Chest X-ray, PA view. Patient: 35 years old, sex M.
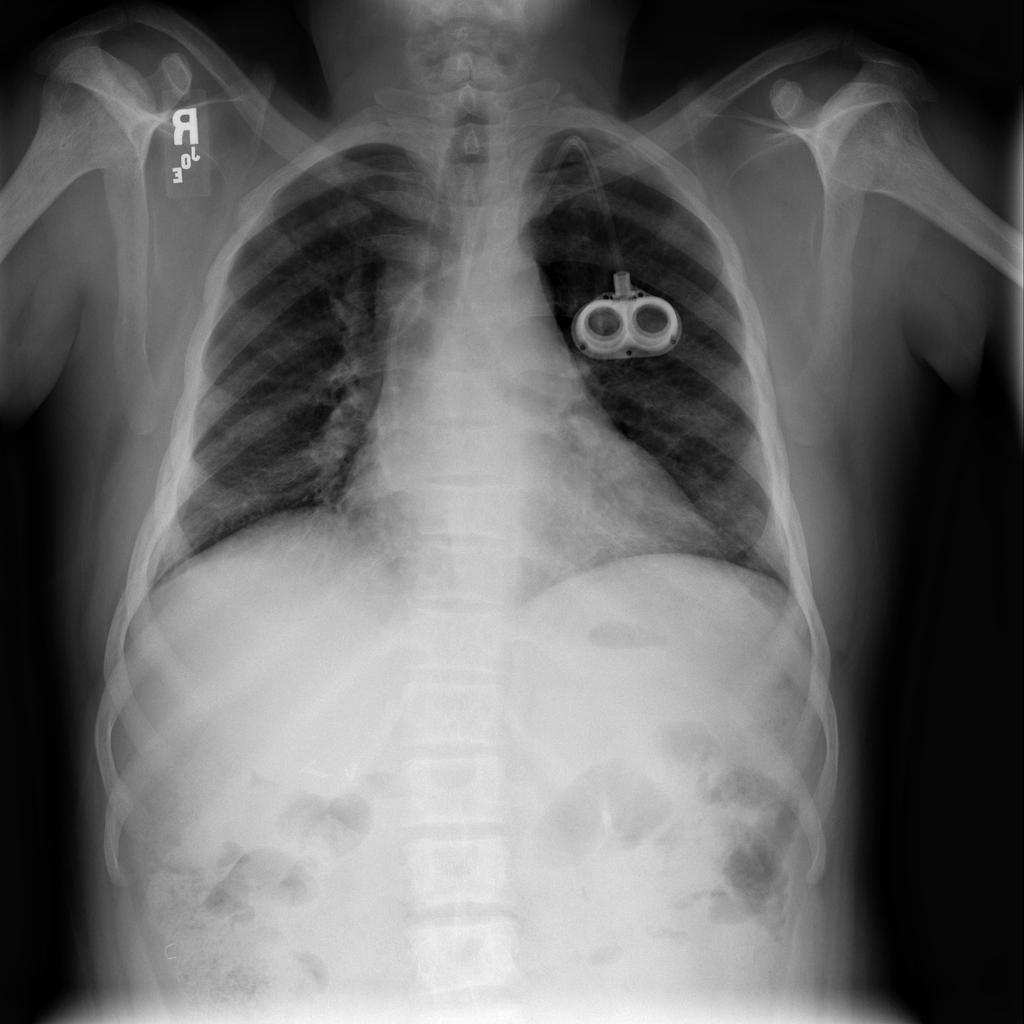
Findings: No Finding